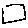
Label: square